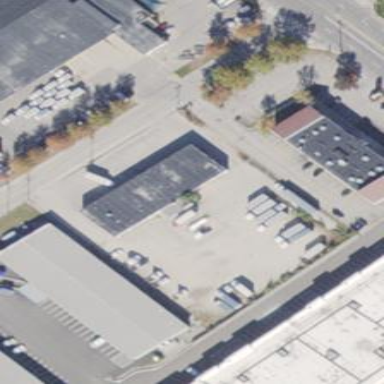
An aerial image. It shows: Building with car rental service.